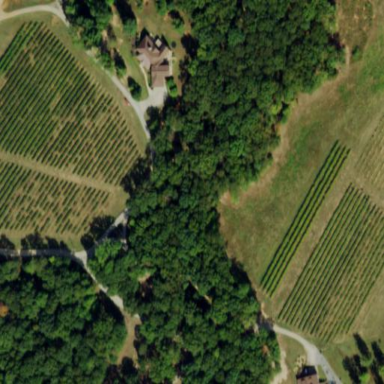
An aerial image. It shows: Picturesque winery surrounded by vineyards.